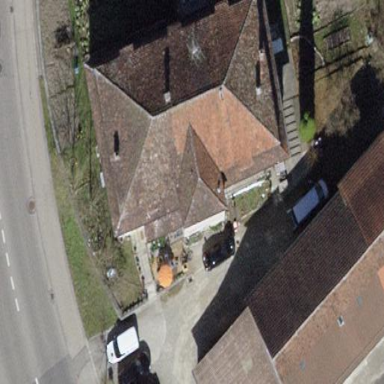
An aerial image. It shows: Building with tile roof.